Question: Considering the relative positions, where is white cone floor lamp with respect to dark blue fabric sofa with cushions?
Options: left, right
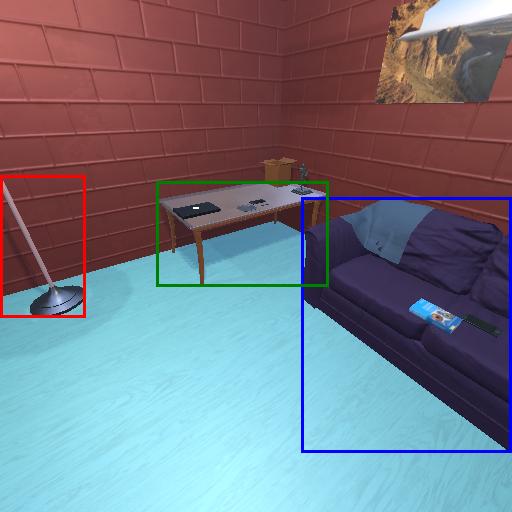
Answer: left